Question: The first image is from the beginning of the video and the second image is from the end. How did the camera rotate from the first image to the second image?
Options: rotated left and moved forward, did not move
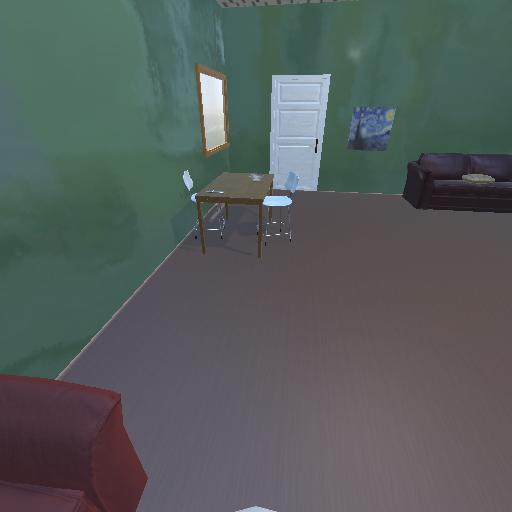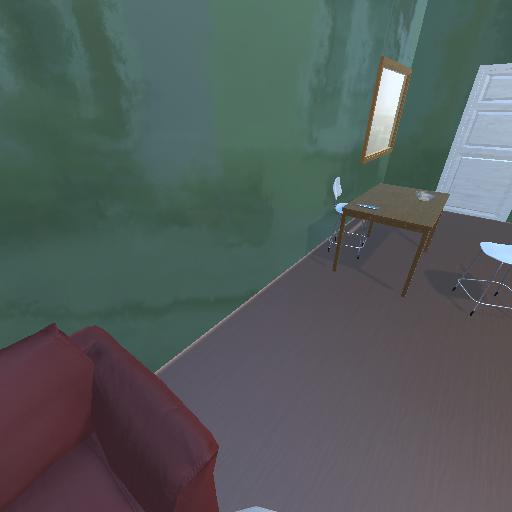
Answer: rotated left and moved forward